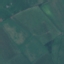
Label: Pasture